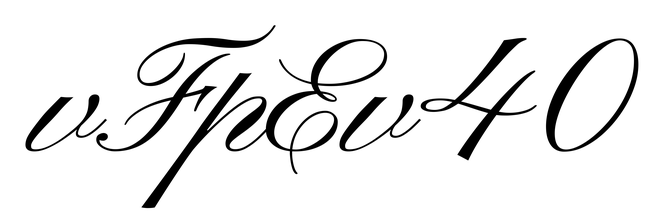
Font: PinyonScript-Regular